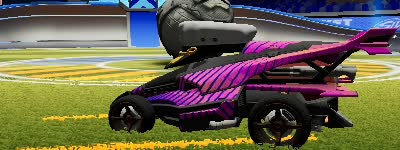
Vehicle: aftershock